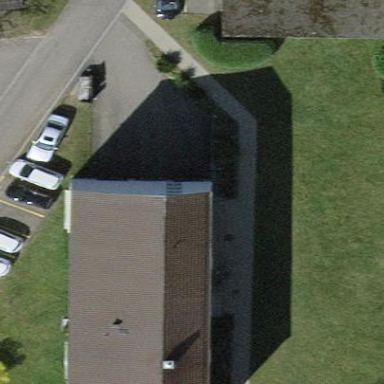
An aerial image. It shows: Building with gabled roof.